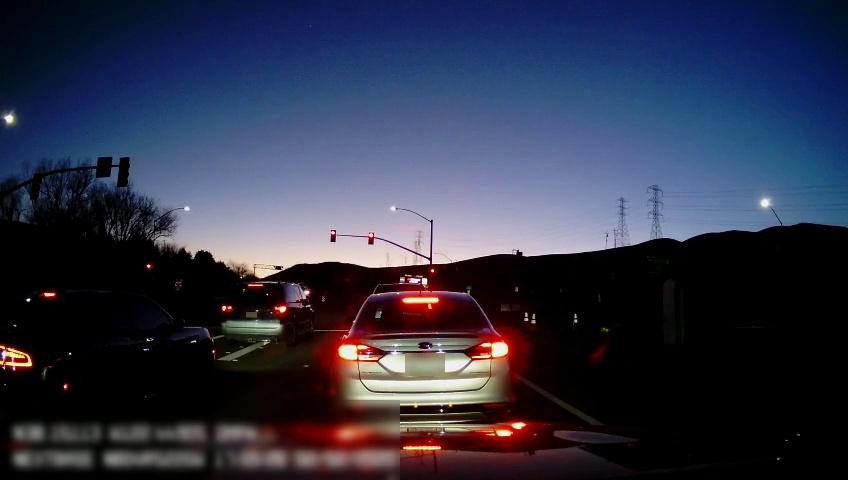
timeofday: Dusk/Dawn/Twilight
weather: Other
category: Drivable Space
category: Vehicles | Car
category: Vehicles | SUV
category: Vehicles | Car
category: Vehicles | Car
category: Lanes | Current Lane
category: Lanes | Current Lane
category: Lanes | Alternate Lane
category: Traffic | Lights
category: Traffic | Lights
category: Traffic | Lights
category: Traffic | Lights